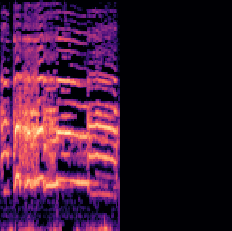
Sound class: Rooster